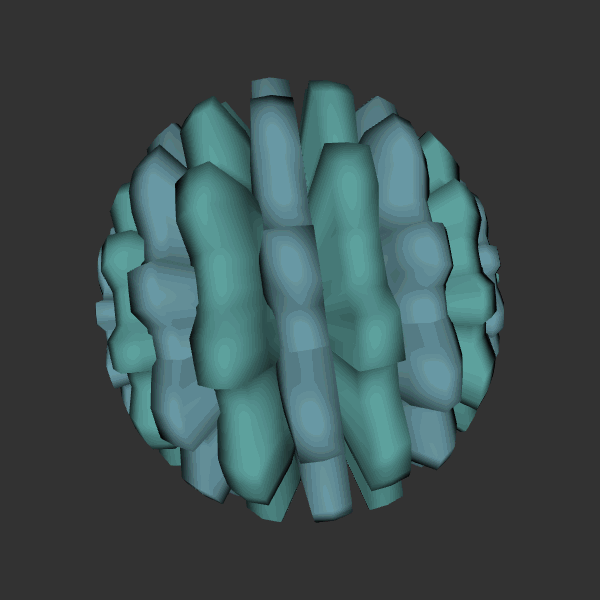
Background: dark